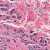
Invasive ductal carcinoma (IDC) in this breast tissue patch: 1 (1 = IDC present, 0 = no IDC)